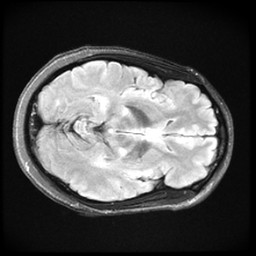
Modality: FLAIR
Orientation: axial
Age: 42
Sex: female
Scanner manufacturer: ge
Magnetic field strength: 3 T
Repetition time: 11 s
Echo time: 0.1497 s